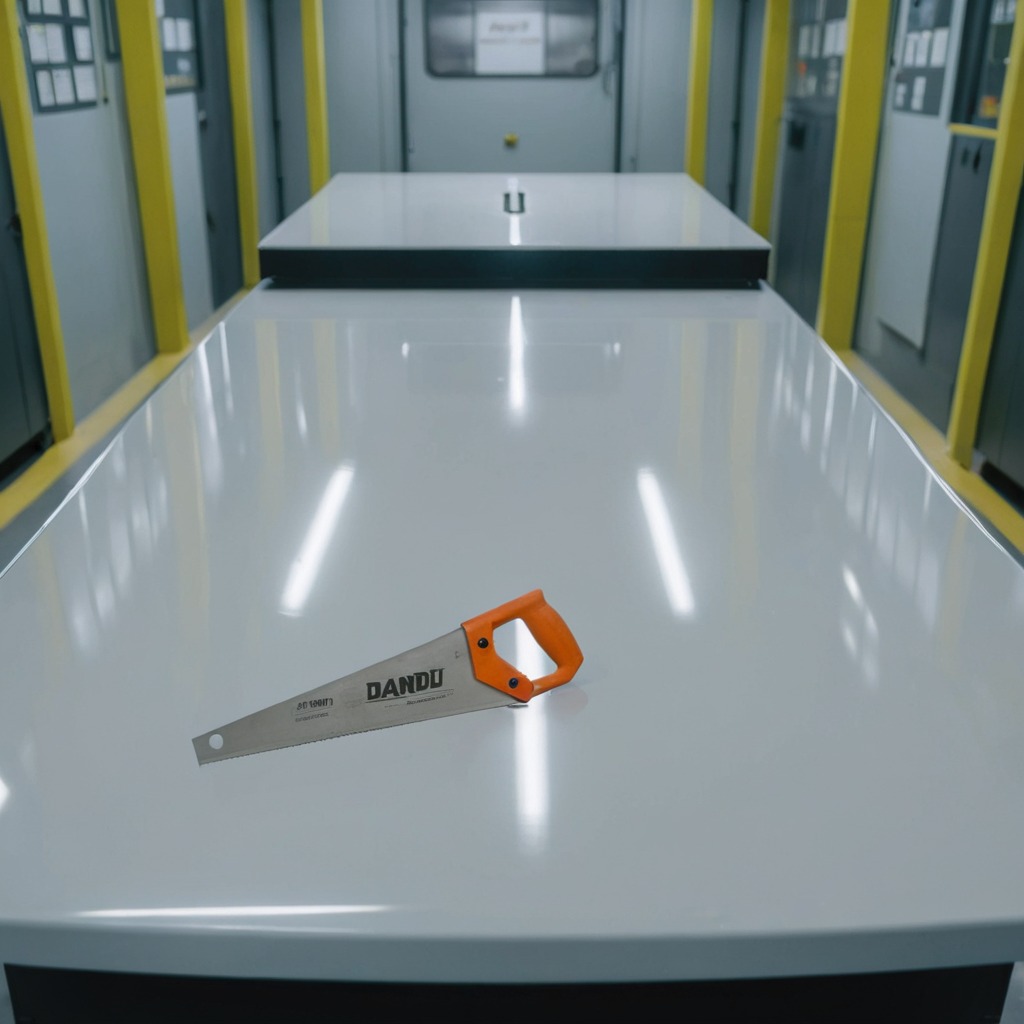
A handheld metal saw is lying on a high-gloss table in a ship maintenance bay industrial lighting.